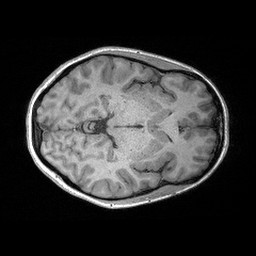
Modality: T1w
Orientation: axial
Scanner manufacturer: siemens
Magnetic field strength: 3 T
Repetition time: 2.3 s
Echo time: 0.00298 s